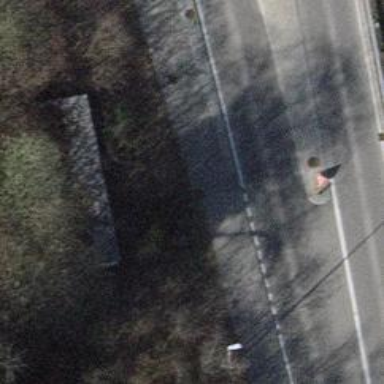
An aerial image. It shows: Asphalt sidewalk along the footway.